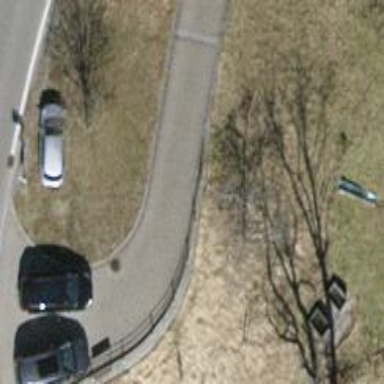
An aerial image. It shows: Alleyway designated as service road.